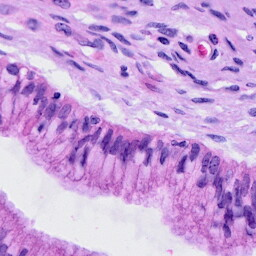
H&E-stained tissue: Cervix